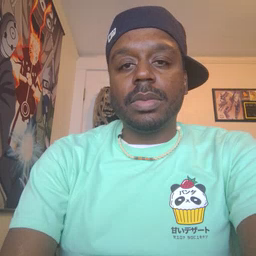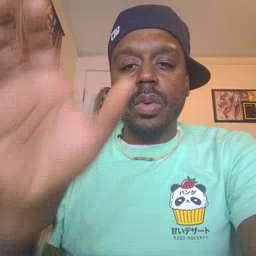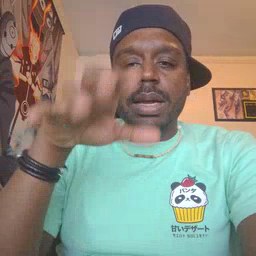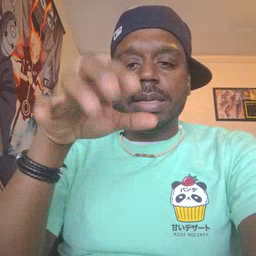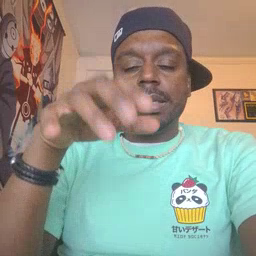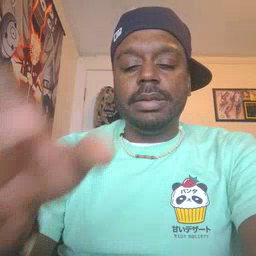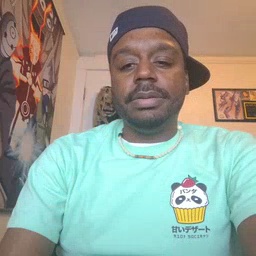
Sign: rain